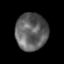
Tissue: lung
Cell type: T cells
Senescence score: 0.1405
Nuclear area (px): 1163
Mean DAPI intensity: 96.177